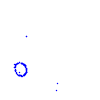
Particle: kaon